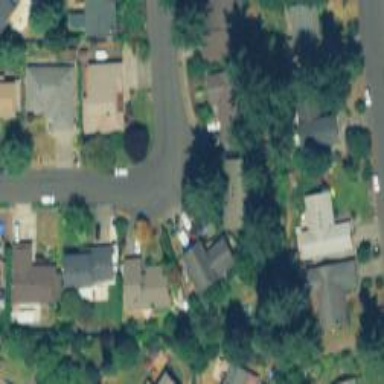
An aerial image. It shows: Residential road with sidewalk on the left.